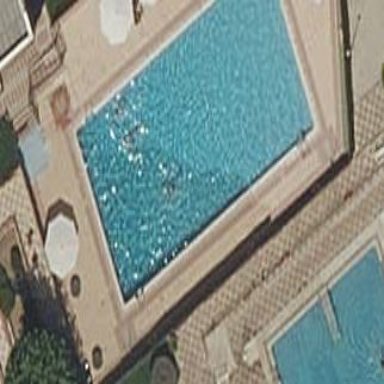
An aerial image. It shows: Swimming pool located in leisure land.